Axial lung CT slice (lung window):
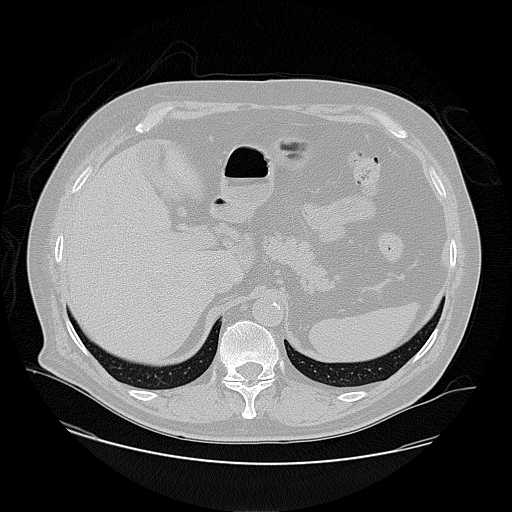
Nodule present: no